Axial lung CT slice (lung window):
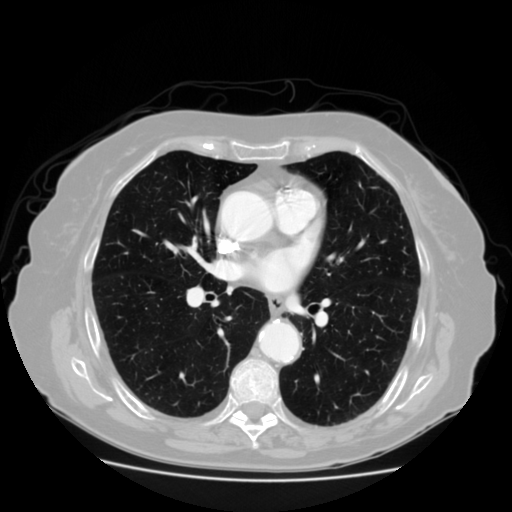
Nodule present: no